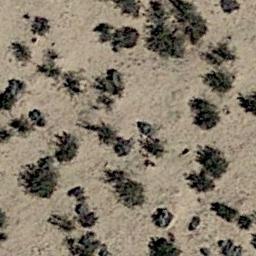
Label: chaparral